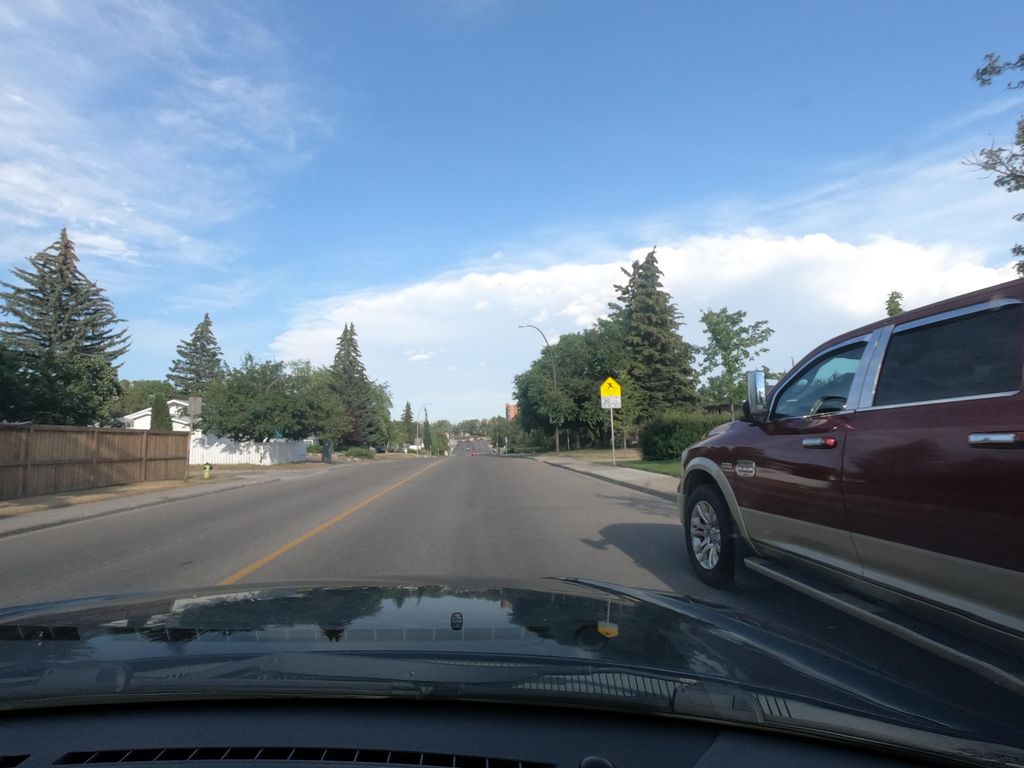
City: calgary